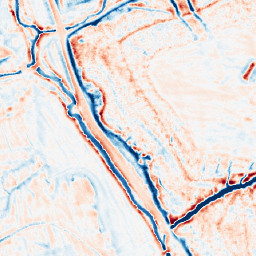
Category: edge_preserving
Decomposition family: bilateral
Decomposition parameters: d: 15
sigma_color: 150
sigma_space: 150
Upsampling method: nearest
Upsampling parameters: scale: 2
Upsampling scale: 2